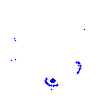
Particle: electron